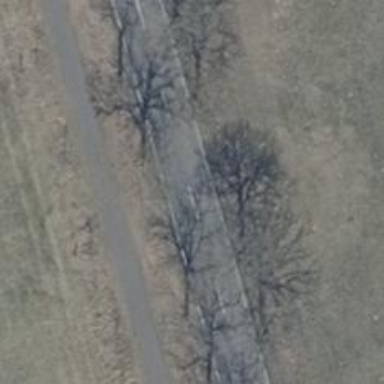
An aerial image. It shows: Secondary road with asphalt surface and cycle track on the left.